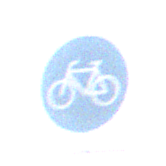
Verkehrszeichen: Radweg
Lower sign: HinweisDurchVerbaleAngabe2
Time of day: SunriseSunset
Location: Outdoor (Nature)
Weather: Clear
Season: NotSpecified
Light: Natural